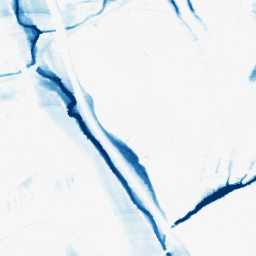
Category: morphological
Decomposition family: morphological_ellipse
Decomposition parameters: operation: closing
width: 10
height: 50
Upsampling method: bicubic_16x
Upsampling parameters: scale: 16
Upsampling scale: 16